Question: I am using a UIImageView with contentMode:UIViewContentModeScaleAspectFill which contains an image that does not fill the UIImageView entirely.
For example the UIImageView has the size: width=480;height=180 but the image inside only has the size: width=320;height=180. Hence there is a clear margin at the left and right side of 80.
I created this function to fill these 80px with a pattern of the first 1x180px rect:
'''
- (UIImage *)repeatEdgesForImage:(UIImage *)image withDesiredSize:(CGSize)size {
UIImage *result = nil;
double ratio = image.size.height / size.height;
int width = size.width * ratio;
UIGraphicsBeginImageContextWithOptions(CGSizeMake(width, image.size.height), NO, 0.0);
CGImageRef imageRef = CGImageCreateWithImageInRect([image CGImage], CGRectMake(0, 0, 1, image.size.height));
UIImage *fillImg = [UIImage imageWithCGImage:imageRef];
[fillImg drawAsPatternInRect:CGRectMake(0, 0, width, image.size.height)];
int offset = (width - image.size.width) / 2;
[image drawAtPoint:CGPointMake(offset, 0) blendMode:kCGBlendModeNormal alpha:1.0];
result = UIGraphicsGetImageFromCurrentImageContext();
UIGraphicsEndImageContext();
return result; }
'''
It is working fine, but the result is not quite perfect, because the colors are slightly different:

As you can see the left and right side are slightly different in color. I am not sure if this comes from the conversion of UIImage to CGImage or from somewhere else?
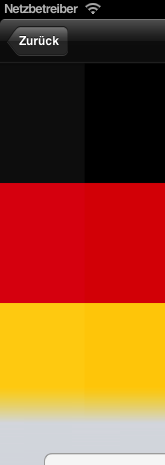
Answer: I found the answer myself.
The problem was in the source image. It seems that the first 1px is slightly different than the rest...
changing this line works:
'''
CGImageRef imageRef = CGImageCreateWithImageInRect([image CGImage], CGRectMake(5, 0, 1, image.size.height));
'''
Basically leaving a 5px security zone ;) and then taking 1px ...